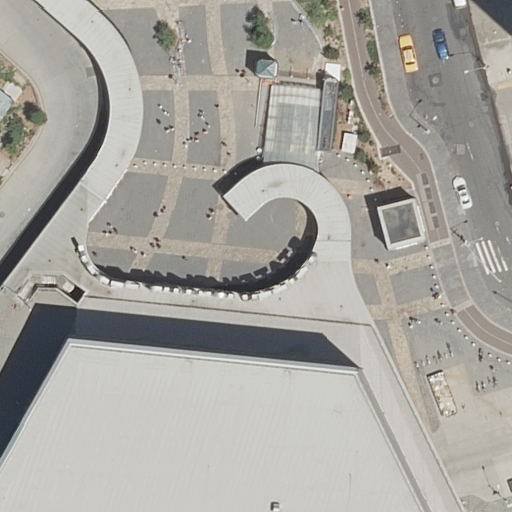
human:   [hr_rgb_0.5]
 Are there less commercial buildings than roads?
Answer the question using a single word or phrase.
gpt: yes

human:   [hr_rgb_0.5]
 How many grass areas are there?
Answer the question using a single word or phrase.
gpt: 2

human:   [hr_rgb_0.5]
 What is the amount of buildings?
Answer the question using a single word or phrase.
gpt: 4

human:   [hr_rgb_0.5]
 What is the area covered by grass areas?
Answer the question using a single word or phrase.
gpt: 282m2

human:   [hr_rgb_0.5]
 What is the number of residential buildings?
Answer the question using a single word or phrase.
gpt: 4

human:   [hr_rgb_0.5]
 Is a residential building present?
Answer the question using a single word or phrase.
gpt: yes

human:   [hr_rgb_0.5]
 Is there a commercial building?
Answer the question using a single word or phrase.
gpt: no

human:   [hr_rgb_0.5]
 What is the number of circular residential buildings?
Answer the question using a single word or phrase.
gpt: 0

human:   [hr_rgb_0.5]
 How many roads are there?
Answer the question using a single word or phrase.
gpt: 12

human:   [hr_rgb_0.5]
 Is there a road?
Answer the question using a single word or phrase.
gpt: yes

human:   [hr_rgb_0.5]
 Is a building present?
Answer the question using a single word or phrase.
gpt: yes

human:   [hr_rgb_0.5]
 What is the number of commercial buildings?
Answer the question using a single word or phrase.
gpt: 0

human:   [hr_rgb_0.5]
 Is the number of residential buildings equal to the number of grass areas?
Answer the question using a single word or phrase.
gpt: no

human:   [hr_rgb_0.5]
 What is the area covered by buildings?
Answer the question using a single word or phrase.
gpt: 1085m2

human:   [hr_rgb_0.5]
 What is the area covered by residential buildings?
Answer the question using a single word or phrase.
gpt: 1085m2

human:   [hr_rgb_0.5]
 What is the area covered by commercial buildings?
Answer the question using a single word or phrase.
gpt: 0m2

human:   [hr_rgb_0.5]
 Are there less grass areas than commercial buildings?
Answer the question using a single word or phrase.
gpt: no

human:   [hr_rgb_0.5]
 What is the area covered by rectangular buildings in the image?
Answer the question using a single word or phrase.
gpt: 187m2

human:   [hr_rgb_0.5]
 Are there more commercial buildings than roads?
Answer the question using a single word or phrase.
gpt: no

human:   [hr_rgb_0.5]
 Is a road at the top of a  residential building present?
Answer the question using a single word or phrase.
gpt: yes

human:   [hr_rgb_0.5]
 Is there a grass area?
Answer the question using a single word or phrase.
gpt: yes

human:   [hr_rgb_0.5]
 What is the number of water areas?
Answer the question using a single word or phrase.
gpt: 0

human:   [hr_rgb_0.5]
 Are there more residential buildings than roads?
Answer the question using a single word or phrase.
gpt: no

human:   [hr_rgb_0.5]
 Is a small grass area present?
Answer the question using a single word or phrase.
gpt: yes

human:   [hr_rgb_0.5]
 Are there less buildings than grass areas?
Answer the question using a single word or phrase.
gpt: no

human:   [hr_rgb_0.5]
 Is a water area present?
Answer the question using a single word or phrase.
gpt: no

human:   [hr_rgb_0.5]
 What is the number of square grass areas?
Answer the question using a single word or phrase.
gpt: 0

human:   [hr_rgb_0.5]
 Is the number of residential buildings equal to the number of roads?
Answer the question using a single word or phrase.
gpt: no

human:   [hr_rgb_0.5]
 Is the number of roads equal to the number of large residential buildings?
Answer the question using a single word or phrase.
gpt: no

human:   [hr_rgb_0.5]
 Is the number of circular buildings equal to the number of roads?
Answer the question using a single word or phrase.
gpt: no

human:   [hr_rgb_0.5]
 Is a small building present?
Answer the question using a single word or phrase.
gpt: yes

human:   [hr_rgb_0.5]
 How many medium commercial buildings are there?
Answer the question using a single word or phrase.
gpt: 0

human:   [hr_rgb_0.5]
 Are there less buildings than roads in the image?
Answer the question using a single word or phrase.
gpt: yes

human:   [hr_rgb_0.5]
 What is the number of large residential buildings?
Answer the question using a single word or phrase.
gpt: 1

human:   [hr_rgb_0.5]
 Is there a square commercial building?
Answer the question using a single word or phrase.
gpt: no

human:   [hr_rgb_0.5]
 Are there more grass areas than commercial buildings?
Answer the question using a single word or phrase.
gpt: yes

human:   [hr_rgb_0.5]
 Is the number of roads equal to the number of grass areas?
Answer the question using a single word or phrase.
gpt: no

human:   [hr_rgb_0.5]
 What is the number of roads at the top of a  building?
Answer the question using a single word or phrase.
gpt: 12

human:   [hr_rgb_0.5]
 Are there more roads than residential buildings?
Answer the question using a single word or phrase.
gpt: yes

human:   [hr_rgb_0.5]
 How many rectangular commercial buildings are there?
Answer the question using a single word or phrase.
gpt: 0

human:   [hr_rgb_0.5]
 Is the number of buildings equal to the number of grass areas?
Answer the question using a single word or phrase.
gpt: no

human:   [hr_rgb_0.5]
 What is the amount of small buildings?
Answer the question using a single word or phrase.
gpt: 1

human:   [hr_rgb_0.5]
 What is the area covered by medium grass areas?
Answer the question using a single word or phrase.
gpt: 232m2

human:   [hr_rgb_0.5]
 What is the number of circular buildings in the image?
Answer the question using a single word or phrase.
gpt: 0

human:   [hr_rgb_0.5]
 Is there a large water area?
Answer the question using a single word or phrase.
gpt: no

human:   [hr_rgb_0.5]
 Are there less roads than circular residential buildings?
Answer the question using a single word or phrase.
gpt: no

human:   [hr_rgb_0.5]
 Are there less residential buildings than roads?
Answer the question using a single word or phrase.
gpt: yes

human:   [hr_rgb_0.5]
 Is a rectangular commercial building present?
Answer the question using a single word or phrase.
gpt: no

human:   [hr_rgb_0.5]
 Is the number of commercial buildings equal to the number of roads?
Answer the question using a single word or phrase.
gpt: no

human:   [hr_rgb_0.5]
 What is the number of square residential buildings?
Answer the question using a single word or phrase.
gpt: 0

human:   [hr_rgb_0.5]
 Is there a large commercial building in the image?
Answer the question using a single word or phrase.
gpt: no

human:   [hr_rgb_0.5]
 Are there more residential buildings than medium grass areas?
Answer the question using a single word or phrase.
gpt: yes

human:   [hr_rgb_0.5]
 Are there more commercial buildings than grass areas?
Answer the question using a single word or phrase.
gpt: no

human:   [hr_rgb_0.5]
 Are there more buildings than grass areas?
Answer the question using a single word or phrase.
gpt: yes

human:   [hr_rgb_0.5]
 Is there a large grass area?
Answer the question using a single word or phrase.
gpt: no

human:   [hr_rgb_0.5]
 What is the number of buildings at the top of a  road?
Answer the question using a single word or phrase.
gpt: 2

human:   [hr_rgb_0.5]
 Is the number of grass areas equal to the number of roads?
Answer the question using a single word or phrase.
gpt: no

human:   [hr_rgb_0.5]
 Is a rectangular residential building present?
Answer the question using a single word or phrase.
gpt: yes

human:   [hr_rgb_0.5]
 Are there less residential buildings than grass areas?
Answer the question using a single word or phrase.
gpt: no

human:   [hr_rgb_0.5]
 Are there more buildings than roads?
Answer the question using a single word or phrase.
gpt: no

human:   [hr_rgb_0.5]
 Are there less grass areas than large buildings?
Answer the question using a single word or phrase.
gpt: no

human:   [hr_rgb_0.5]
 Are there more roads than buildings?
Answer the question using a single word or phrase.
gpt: yes

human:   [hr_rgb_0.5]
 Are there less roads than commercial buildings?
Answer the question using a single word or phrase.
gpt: no

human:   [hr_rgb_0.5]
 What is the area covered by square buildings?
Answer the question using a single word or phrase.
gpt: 0m2